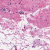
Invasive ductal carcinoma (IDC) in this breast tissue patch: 0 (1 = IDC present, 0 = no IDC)